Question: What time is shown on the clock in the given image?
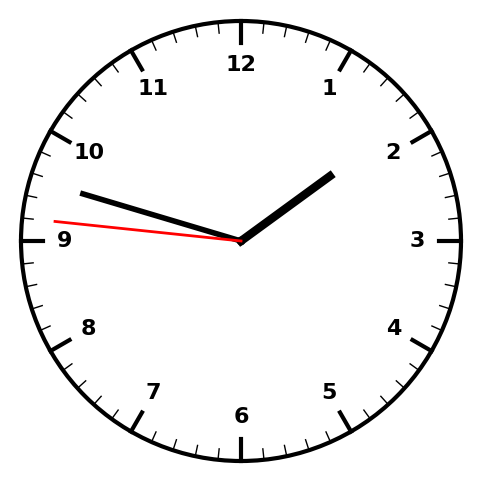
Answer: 01:47:46